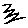
Label: zigzag